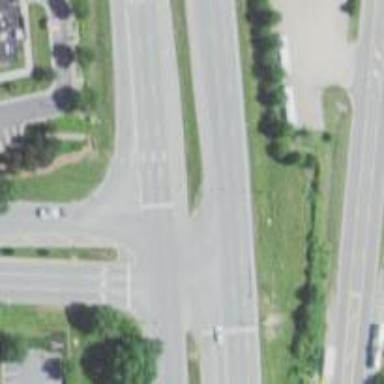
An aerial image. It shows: Tertiary road.